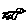
Label: bird